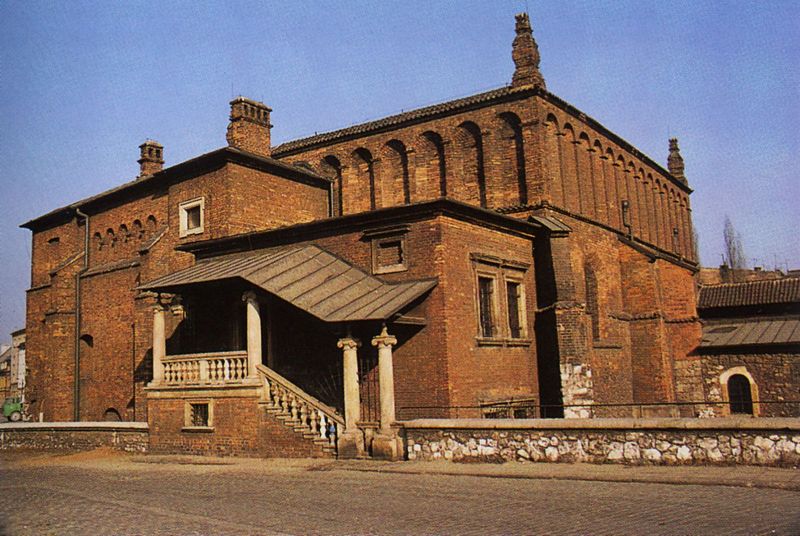
Titel: Kazimierz, Alte Synagoge
Künstler: Matteo Gucci
Standort: Kazimierz (EU - PL)
Schlagwörter: säulen, gebäude, haus, rot, schornstein, turm, mauer, backstein, treppe, villa, ionisch, profan, nischen, blendarkaden, baluster